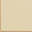
Piece: xx